Question: Ok, I created a powershell script and I am trying to make the main interface use a tabbed layout. I got all functionality i want working except i want to hide the tabs up top and use the buttons on the side to switch tabs. I already successfully have the buttons on the side selecting the different tabs, but i can't figure out how to hide the tabs up top? Anyone have any way how to do this???
Picture Says It Best:

References:
1. http://msdn.microsoft.com/en-us/library/system.windows.forms.tabpage%28v=vs.90%29.aspx
2. http://msdn.microsoft.com/en-us/library/system.windows.forms.tabpage.tabpagecontrolcollection%28v=vs.90%29.aspx
3. http://msdn.microsoft.com/en-us/library/system.windows.forms.tabrenderer%28v=vs.90%29.aspx
4. http://msdn.microsoft.com/en-us/library/system.windows.forms.tabcontrol%28v=vs.90%29.aspx
## UPDATE
Found this link (<URL> but its for Vb.net. Been playing around with it for an hour or so but no luck so far >.>
My Code:
'''
#Generated Form Function
function GenerateForm {
#region Import the Assemblies
[reflection.assembly]::loadwithpartialname("System.Drawing") | Out-Null
[reflection.assembly]::loadwithpartialname("System.Windows.Forms") | Out-Null
#region Generated Form Objects
$MainMenu = New-Object System.Windows.Forms.Form
$InitialFormWindowState = New-Object System.Windows.Forms.FormWindowState
#Panels
$Panel1 = New-Object System.Windows.Forms.Panel
$Panel2 = New-Object System.Windows.Forms.Panel
#Buttons
$HomeButton = New-Object System.Windows.Forms.Button
$ScriptSettingsButton = New-Object System.Windows.Forms.Button
$COTSButton = New-Object System.Windows.Forms.Button
$MicrosoftButton = New-Object System.Windows.Forms.Button
$ConfigureButton = New-Object System.Windows.Forms.Button
$MiscToolsButton = New-Object System.Windows.Forms.Button
$TabControl = New-Object System.Windows.Forms.TabControl
#Misc Items
$ProgressBar = New-Object System.Windows.Forms.ProgressBar
$StatusBar = New-Object System.Windows.Forms.StatusBar
#Tabs
$TabControl = New-object System.Windows.Forms.TabControl
$HomeTab = New-Object System.Windows.Forms.TabPage
$ScriptSettingsTab = New-Object System.Windows.Forms.TabPage
#----------------------------------------------
#Generated Event Script Blocks
#----------------------------------------------
#Provide Custom Code for events specified in PrimalForms.
#Unknown
$handler_MainMenu_Load =
$OnLoadForm_StateCorrection= { $MainMenu.WindowState = $InitialFormWindowState }
#Buttons
$HomeButton_OnClick = { $TabControl.SelectTab($HomeTab) }
$ScriptSettingsButton_OnClick = { $TabControl.SelectTab($ScriptSettingsTab) }
$COTSButton_OnClick = {}
$MicrosoftButton_OnClick = { }
$ConfigureButton_OnClick = {}
$MiscToolsButton_OnClick = {}
$Hometab.Enabled =
$statusBar1_PanelClick=
$System_Drawing_Size = New-Object System.Drawing.Size
$System_Drawing_Size.Height = 474
$System_Drawing_Size.Width = 665
$MainMenu.ClientSize = $System_Drawing_Size
$MainMenu.DataBindings.DefaultDataSourceUpdateMode = 0
$MainMenu.Name = "MainMenu"
$MainMenu.Text = "Patching Script"
$MainMenu.TopMost = $True
$MainMenu.add_Load($handler_form1_Load)
# == Home Button == #
$HomeButton.Name = "HomeButton"
$HomeButton.Text = "Home"
$HomeButton.TabIndex = 2
$HomeButton.UseVisualStyleBackColor = $True
$HomeButton.add_Click($HomeButton_OnClick)
$HomeButton.DataBindings.DefaultDataSourceUpdateMode = 0
$System_Drawing_Point = New-Object System.Drawing.Point
$System_Drawing_Point.X = 12
$System_Drawing_Point.Y = 69
$HomeButton.Location = $System_Drawing_Point
$System_Drawing_Size = New-Object System.Drawing.Size
$System_Drawing_Size.Height = 35
$System_Drawing_Size.Width = 100
$HomeButton.Size = $System_Drawing_Size
$MainMenu.Controls.Add($HomeButton)
# == Script Settings Button == #
$ScriptSettingsButton.Name = "ScriptSettingsButton"
$ScriptSettingsButton.Text = "Script Settings"
$ScriptSettingsButton.TabIndex = 3
$ScriptSettingsButton.UseVisualStyleBackColor = $True
$ScriptSettingsButton.add_Click($ScriptSettingsButton_OnClick)
$ScriptSettingsButton.DataBindings.DefaultDataSourceUpdateMode = 0
$System_Drawing_Point = New-Object System.Drawing.Point
$System_Drawing_Point.X = 12
$System_Drawing_Point.Y = 110
$ScriptSettingsButton.Location = $System_Drawing_Point
$System_Drawing_Size = New-Object System.Drawing.Size
$System_Drawing_Size.Height = 35
$System_Drawing_Size.Width = 100
$ScriptSettingsButton.Size = $System_Drawing_Size
$MainMenu.Controls.Add($ScriptSettingsButton)
# == COTS Button == #
$COTSButton.Name = "COTSButton"
$COTSButton.Text = "C.O.T.S."
$COTSButton.TabIndex = 4
$COTSButton.UseVisualStyleBackColor = $True
$COTSButton.add_Click($COTSButton_OnClick)
$COTSButton.DataBindings.DefaultDataSourceUpdateMode = 0
$System_Drawing_Point = New-Object System.Drawing.Point
$System_Drawing_Point.X = 12
$System_Drawing_Point.Y = 151
$COTSButton.Location = $System_Drawing_Point
$System_Drawing_Size = New-Object System.Drawing.Size
$System_Drawing_Size.Height = 35
$System_Drawing_Size.Width = 100
$COTSButton.Size = $System_Drawing_Size
$MainMenu.Controls.Add($COTSButton)
# == Microsoft Button == #
$MicrosoftButton.Name = "MicrosoftButton"
$MicrosoftButton.Text = "Microsoft Patches"
$MicrosoftButton.TabIndex = 5
$MicrosoftButton.UseVisualStyleBackColor = $True
$MicrosoftButton.add_Click($MicrosoftButton_OnClick)
$MicrosoftButton.DataBindings.DefaultDataSourceUpdateMode = 0
$System_Drawing_Point = New-Object System.Drawing.Point
$System_Drawing_Point.X = 12
$System_Drawing_Point.Y = 192
$MicrosoftButton.Location = $System_Drawing_Point
$System_Drawing_Size = New-Object System.Drawing.Size
$System_Drawing_Size.Height = 35
$System_Drawing_Size.Width = 100
$MicrosoftButton.Size = $System_Drawing_Size
$MainMenu.Controls.Add($MicrosoftButton)
# == Configure Button == #
$ConfigureButton.Name = "ConfigureButton"
$ConfigureButton.Text = "Configure Script"
$ConfigureButton.TabIndex = 6
$ConfigureButton.Location = $System_Drawing_Point
$ConfigureButton.UseVisualStyleBackColor = $True
$ConfigureButton.add_Click($ConfigureButton_OnClick)
$ConfigureButton.DataBindings.DefaultDataSourceUpdateMode = 0
$System_Drawing_Point = New-Object System.Drawing.Point
$System_Drawing_Point.X = 12
$System_Drawing_Point.Y = 233
$ConfigureButton.Location = $System_Drawing_Point
$System_Drawing_Size = New-Object System.Drawing.Size
$System_Drawing_Size.Height = 35
$System_Drawing_Size.Width = 100
$ConfigureButton.Size = $System_Drawing_Size
$MainMenu.Controls.Add($ConfigureButton)
# == Misc Tools Button == #
$MiscToolsButton.Name = "MiscToolsButton"
$MiscToolsButton.Text = "Misc Tools"
$MiscToolsButton.TabIndex = 7
$MiscToolsButton.UseVisualStyleBackColor = $True
$MiscToolsButton.add_Click($MiscToolsButton_OnClick)
$MiscToolsButton.DataBindings.DefaultDataSourceUpdateMode = 0
$System_Drawing_Point = New-Object System.Drawing.Point
$System_Drawing_Point.X = 12
$System_Drawing_Point.Y = 274
$MiscToolsButton.Location = $System_Drawing_Point
$System_Drawing_Size = New-Object System.Drawing.Size
$System_Drawing_Size.Height = 35
$System_Drawing_Size.Width = 100
$MiscToolsButton.Size = $System_Drawing_Size
$MainMenu.Controls.Add($MiscToolsButton)
# == Tab Control == #
$TabControl.Name = "TabControl"
$TabControl.TabIndex = 4
$TabControl.SelectedIndex = 0
$TabControl.DataBindings.DefaultDataSourceUpdateMode = 0
$System_Drawing_Point = New-Object System.Drawing.Point
$System_Drawing_Point.X = 118
$System_Drawing_Point.Y = 70
$TabControl.Location = $System_Drawing_Point
$System_Drawing_Size = New-Object System.Drawing.Size
$System_Drawing_Size.Height = 374
$System_Drawing_Size.Width = 535
$TabControl.Size = $System_Drawing_Size
$MainMenu.Controls.Add($TabControl)
# == Home Tab == #
$HomeTab.DataBindings.DefaultDataSourceUpdateMode = 0
$HomeTab.Name = "HomeTab"
$System_Drawing_Point = New-Object System.Drawing.Point
$System_Drawing_Point.X = 4
$System_Drawing_Point.Y = 22
$HomeTab.Location = $System_Drawing_Point
$System_Drawing_Size = New-Object System.Drawing.Size
$System_Drawing_Size.Height = 205
$System_Drawing_Size.Width = 445
$HomeTab.Size = $System_Drawing_Size
$HomeTab.TabIndex = 2
$HomeTab.Text = "Tab2"
$HomeTab.UseVisualStyleBackColor = $True
$TabControl.Controls.Add($HomeTab)
# == Script Settings Tab == #
$ScriptSettingsTab.DataBindings.DefaultDataSourceUpdateMode = 0
$ScriptSettingsTab.Name = "ScriptSettingsTab"
$System_Drawing_Point = New-Object System.Drawing.Point
$System_Drawing_Point.X = 4
$System_Drawing_Point.Y = 22
$ScriptSettingsTab.Location = $System_Drawing_Point
$System_Drawing_Size = New-Object System.Drawing.Size
$System_Drawing_Size.Height = 205
$System_Drawing_Size.Width = 445
$ScriptSettingsTab.Size = $System_Drawing_Size
$ScriptSettingsTab.TabIndex = 2
$ScriptSettingsTab.Text = "Tab2"
$ScriptSettingsTab.UseVisualStyleBackColor = $True
$TabControl.Controls.Add($ScriptSettingsTab)
# == Panel 1 == #
#$panel1.DataBindings.DefaultDataSourceUpdateMode = 0
#$System_Drawing_Point = New-Object System.Drawing.Point
#$System_Drawing_Point.X = 118
#$System_Drawing_Point.Y = 70
#$panel1.Location = $System_Drawing_Point
#$panel1.Name = "panel1"
#$System_Drawing_Size = New-Object System.Drawing.Size
#$System_Drawing_Size.Height = 374
#$System_Drawing_Size.Width = 535
#$panel1.Size = $System_Drawing_Size
#$panel1.TabIndex = 8
#$Panel1.BackColor = [System.Drawing.Color]::CornflowerBlue
#$MainMenu.Controls.Add($panel1)
# == Progress Bar == #
$progressBar.DataBindings.DefaultDataSourceUpdateMode = 0
$System_Drawing_Point = New-Object System.Drawing.Point
$System_Drawing_Point.X = 589
$System_Drawing_Point.Y = 458
$progressBar.Location = $System_Drawing_Point
$progressBar.Name = "progressBar"
$System_Drawing_Size = New-Object System.Drawing.Size
$System_Drawing_Size.Height = 15
$System_Drawing_Size.Width = 75
$progressBar.Size = $System_Drawing_Size
$progressBar.TabIndex = 0
$MainMenu.Controls.Add($progressBar)
# == Status bar == #
$StatusBar.DataBindings.DefaultDataSourceUpdateMode = 0
$System_Drawing_Point = New-Object System.Drawing.Point
$System_Drawing_Point.X = 0
$System_Drawing_Point.Y = 456
$StatusBar.Location = $System_Drawing_Point
$StatusBar.Name = "StatusBar"
$System_Drawing_Size = New-Object System.Drawing.Size
$System_Drawing_Size.Height = 18
$System_Drawing_Size.Width = 665
$StatusBar.Size = $System_Drawing_Size
$StatusBar.TabIndex = 1
$StatusBar.Text = "statusBar1"
$StatusBar.add_PanelClick($statusBar_PanelClick)
$MainMenu.Controls.Add($StatusBar)
# == Save and Open Form == #
$InitialFormWindowState = $MainMenu.WindowState
$MainMenu.add_Load($OnLoadForm_StateCorrection)
$MainMenu.ShowDialog()| Out-Null
} #End Function
#Call the Function
GenerateForm
'''
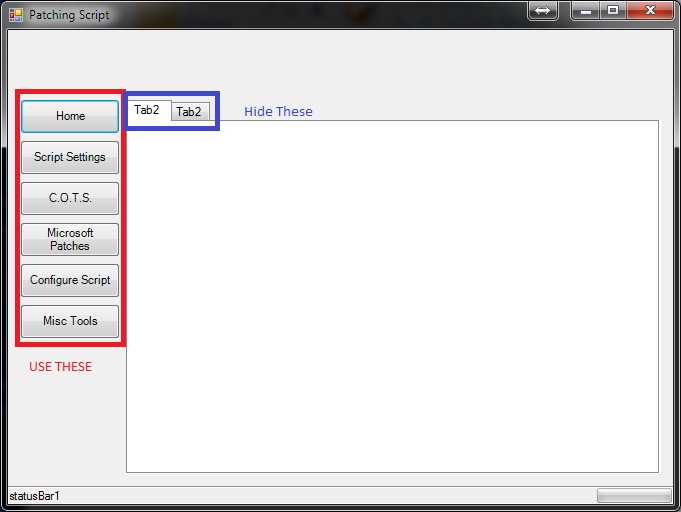
Answer: Add the following to the TabControl property-setting section:
'''
$TabSizeMode = New-object System.Windows.Forms.TabSizeMode
$TabSizeMode = "Fixed"
$TabControl.SizeMode =$TabSizeMode
$TabControl.ItemSize = New-Object System.Drawing.Size(0, 1)
$TabAppearance = New-object System.Windows.Forms.TabAppearance
$TabAppearance = "Buttons"
$TabControl.Appearance = $TabAppearance
'''
From <URL>.
To show that the tabs are switching correctly, you could add:
'''
$HomeTab.BackColor = "White"
$ScriptSettingsTab.BackColor = "Red"
'''